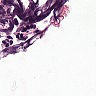
Metastatic tissue present: no